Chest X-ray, PA view. Patient: 6 years old, sex M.
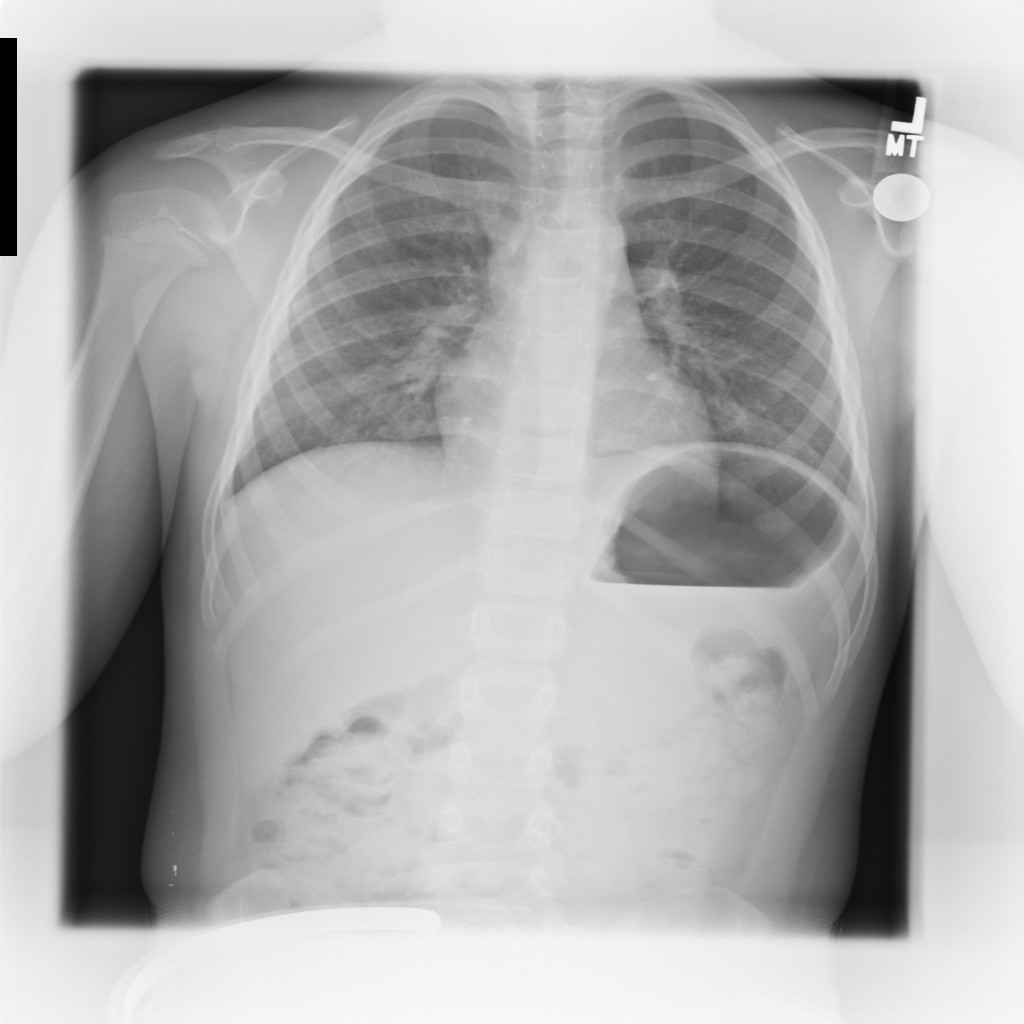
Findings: No Finding